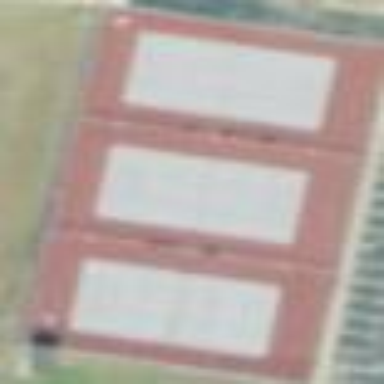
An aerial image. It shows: Tennis court in leisure pitch.